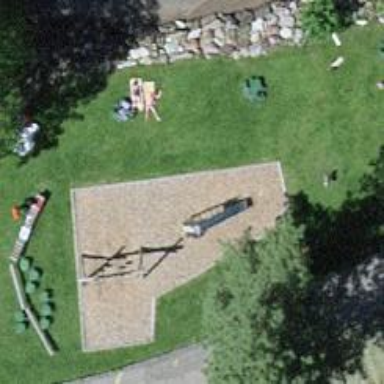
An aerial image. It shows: Playground featuring slide.